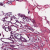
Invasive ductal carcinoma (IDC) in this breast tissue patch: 1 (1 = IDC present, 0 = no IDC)